Here is the time-frequency (STFT) view of a rotor kit's vibration measurement. Based on the visible evidence, which rotor condition applies: normal, misalignment, unbalance, looseness?
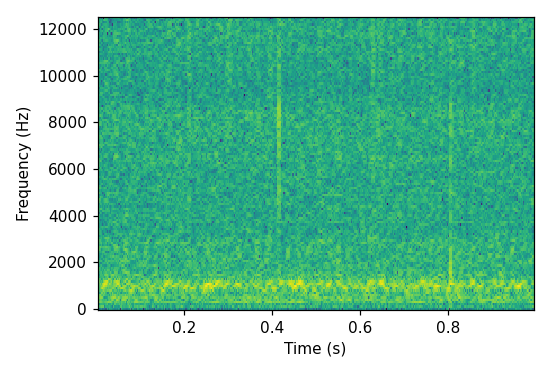
Answer: normal